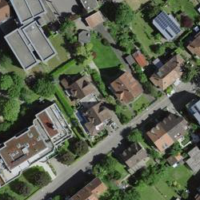
EUNIS habitat code: 54
Species observed at this site:
Streptopelia decaocto
Passer domesticus
Fringilla coelebs
Cyanistes caeruleus